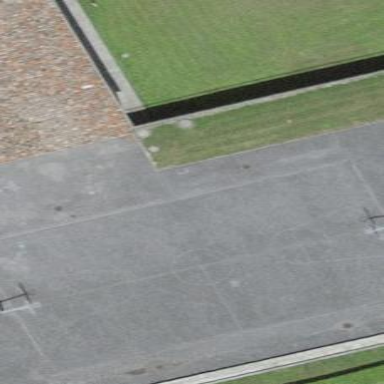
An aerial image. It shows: Basketball court with asphalt surface.